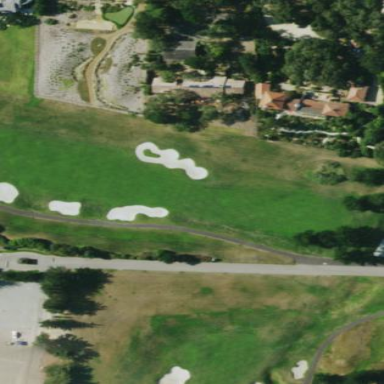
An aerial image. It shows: Well-maintained grassy area designated as golf fairway.